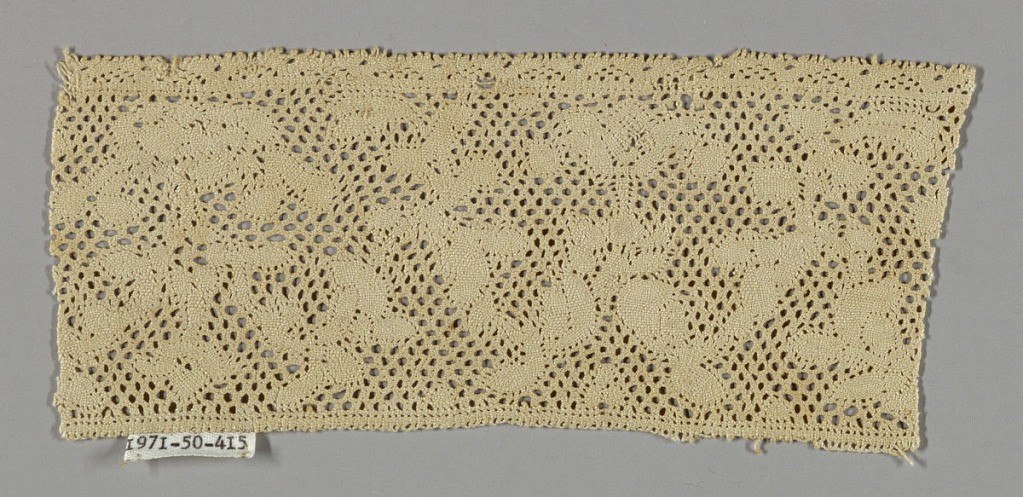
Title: Fragment
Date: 18th century
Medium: linen Technique: bobbin lace (Valenciennes ground)
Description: Fragment of a band with flowers.